Question: I am trying to integrate the 'WeifenLuo.WinformsUI.Docking' assembly into my application. To rule out external factors I created a new .Net 4 Winforms app and reference the DLL. Works fine.
I then created a .Net 4 Class Library and referenced the DLL. This this doesn't work and as soon as I try to use anything in that Docking namespace it won't compile.
To recap
'C# Exe ---reference--> WeifenLuo.WinFormsUI.Docking.DockPanel.dll // OK'
'C# Class library ---reference--> WeifenLuo.WinFormsUI.Docking.DockPanel.dll // Not OK'
I also have the <URL> and it still isn't linking properly.

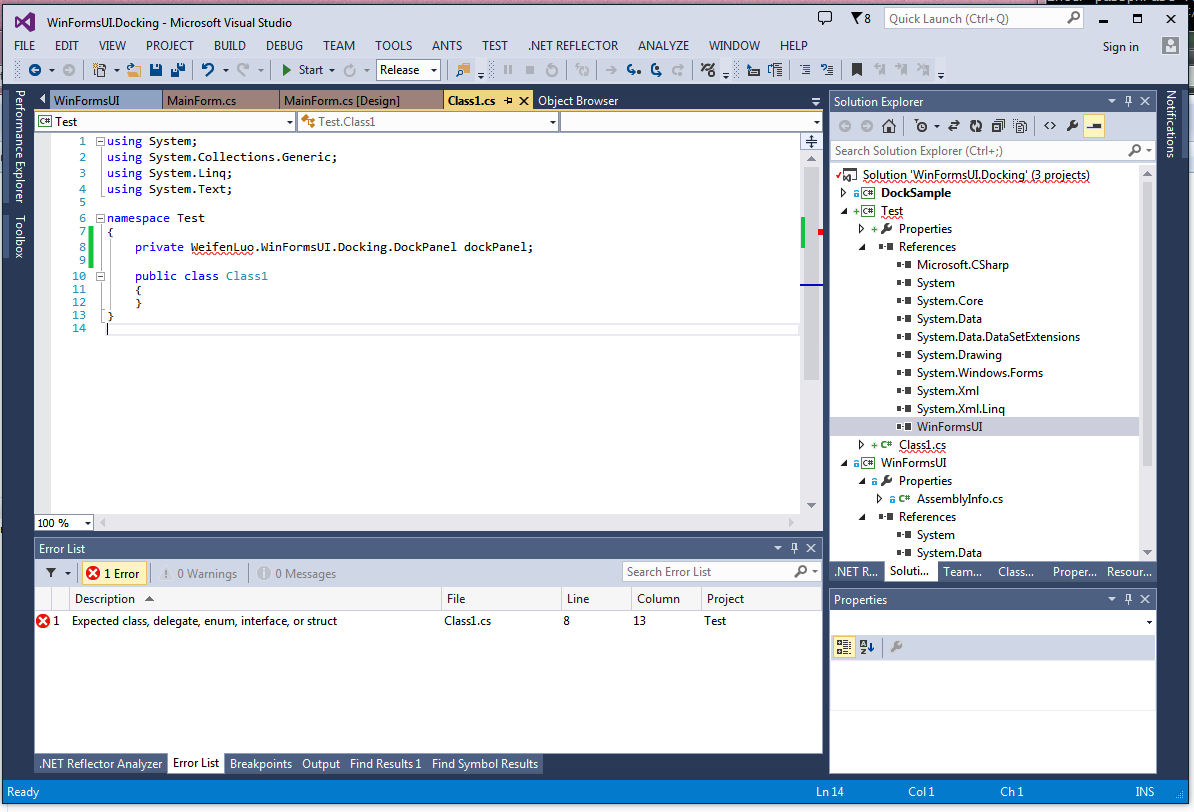
Answer: You can't declare a private variable Inside a namespace.
Try the following code
'''
namespace Test
{
public class Class1
{
private WeifenLuo.WinFormsUI.Docking.DockPanel dockPannel;
}
}
'''
And if it still doesn't work, provide the error message.